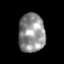
Tissue: skin
Cell type: Others
Senescence score: 0.7059
Nuclear area (px): 1009
Mean DAPI intensity: 142.506